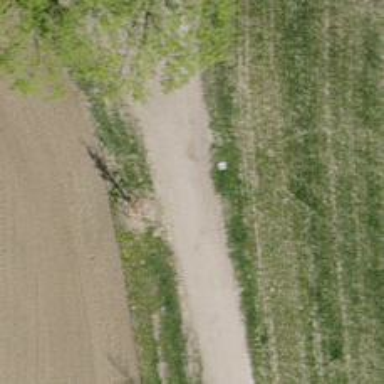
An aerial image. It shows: Track with compacted grade 2 surface.